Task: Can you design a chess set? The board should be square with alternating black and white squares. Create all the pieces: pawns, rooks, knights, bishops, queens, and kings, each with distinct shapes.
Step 3545:
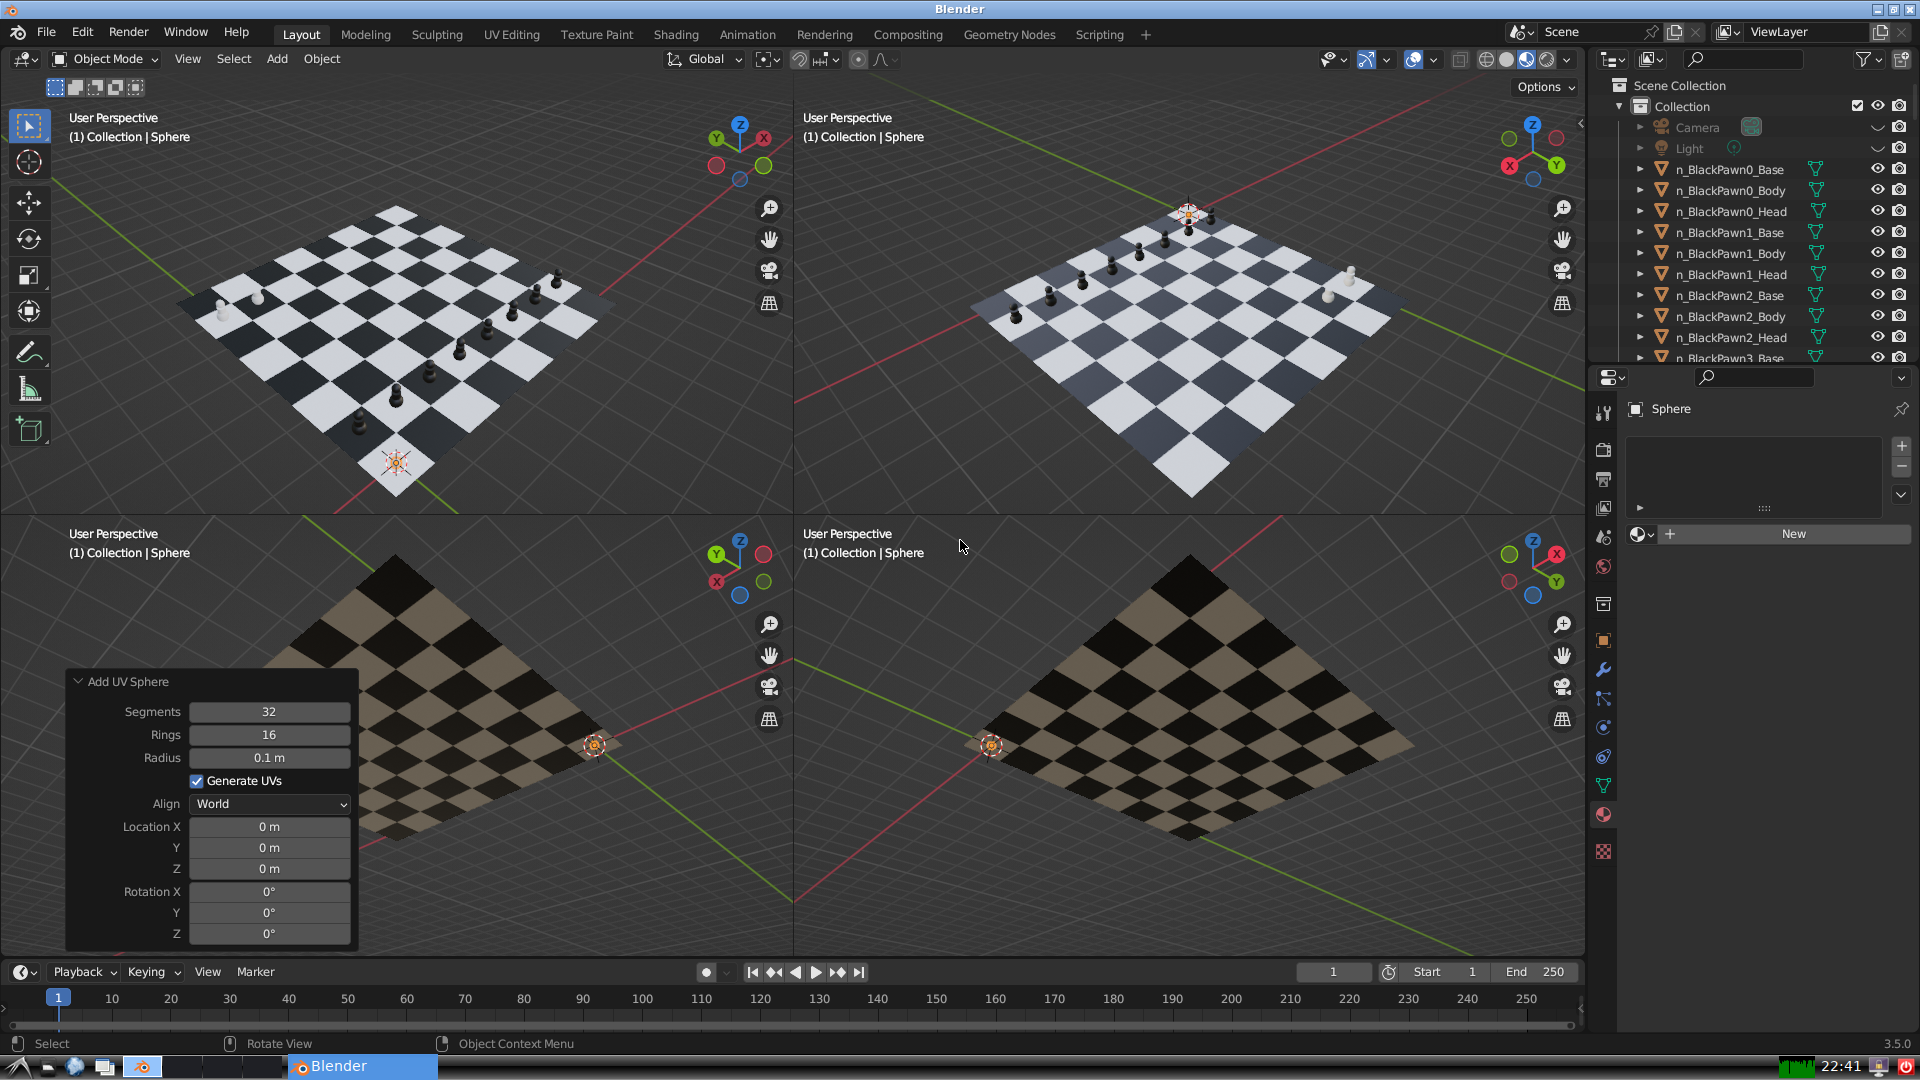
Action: {"mouse_move": [270, 827]}